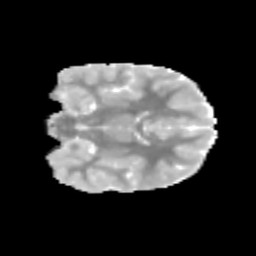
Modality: MD
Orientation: coronal
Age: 10
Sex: female
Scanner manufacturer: siemens
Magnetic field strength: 3 T
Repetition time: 3.8 s
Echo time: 0.07 s